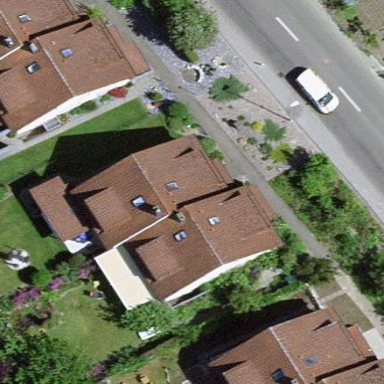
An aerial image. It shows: Semi-detached house.